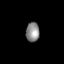
Tissue: lung
Cell type: Myeloid cells
Senescence score: 0.5883
Nuclear area (px): 259
Mean DAPI intensity: 136.83